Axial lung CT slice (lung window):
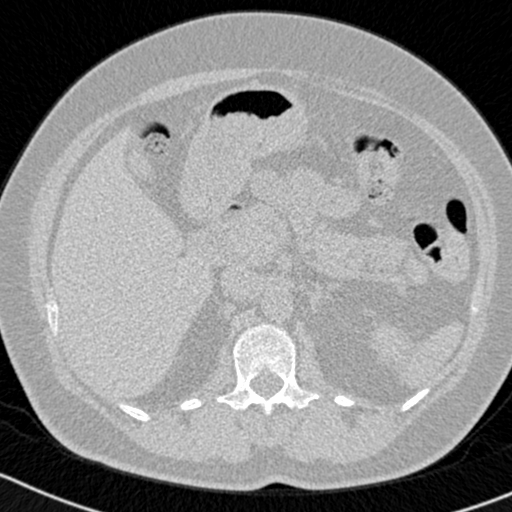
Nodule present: no